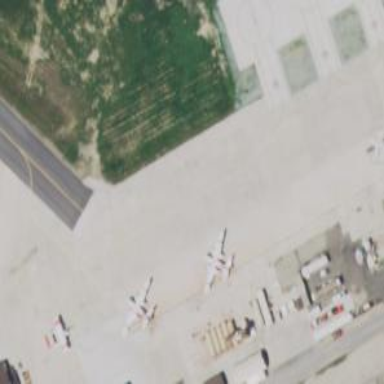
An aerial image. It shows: Image of taxiway at airport.